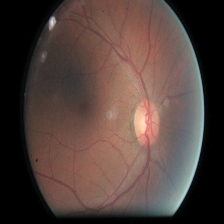
Diabetic retinopathy grade: Moderate